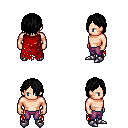
a pixel art fantasy rpg character, male body template, human, light skin, red tattered cape, magenta pants, black bangs hairstyle, metal boots, four views (front, back, left, right), 2x2 character sprite sheet, small pixel art, hard edges, no anti-aliasing